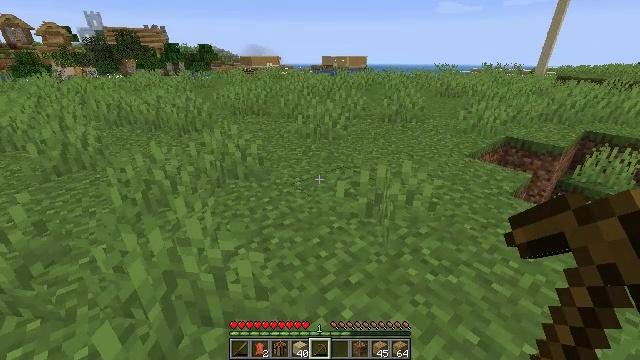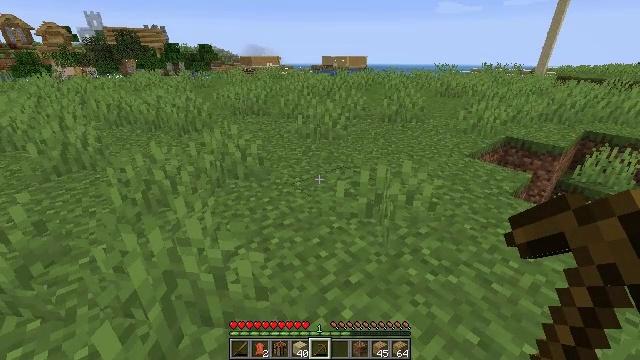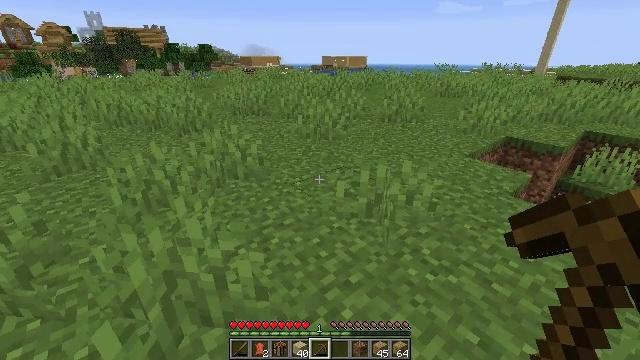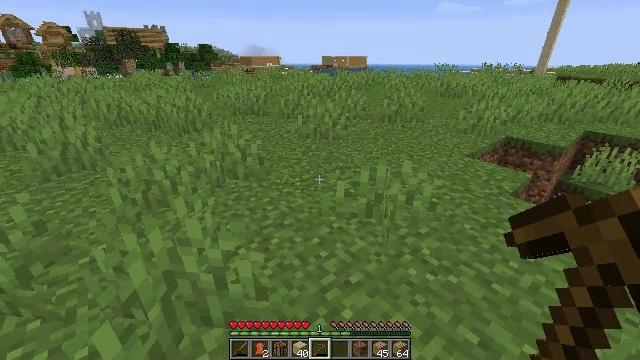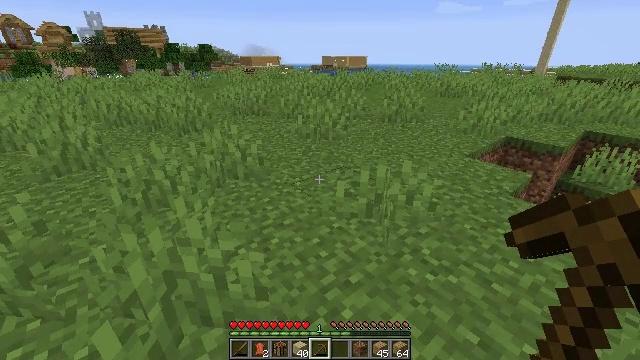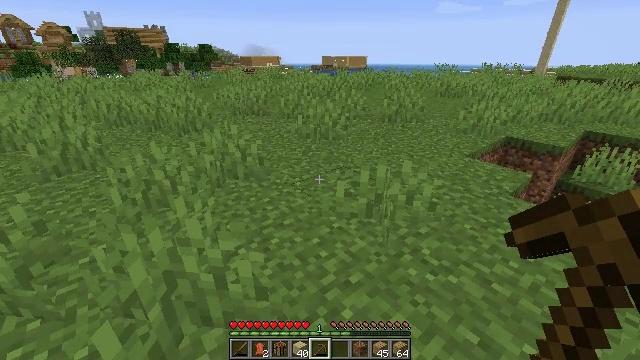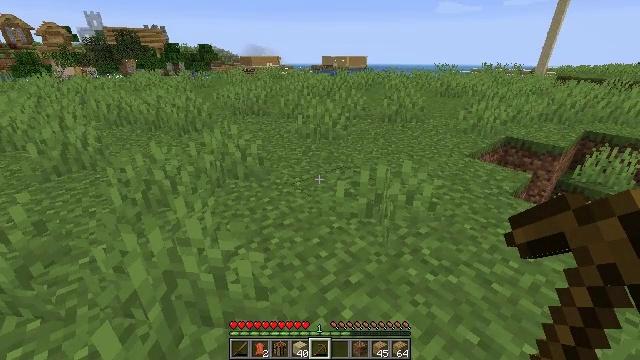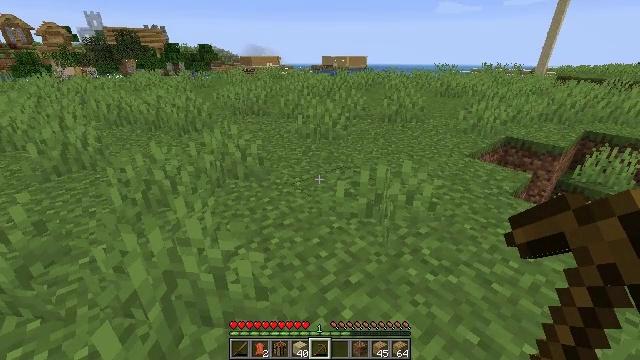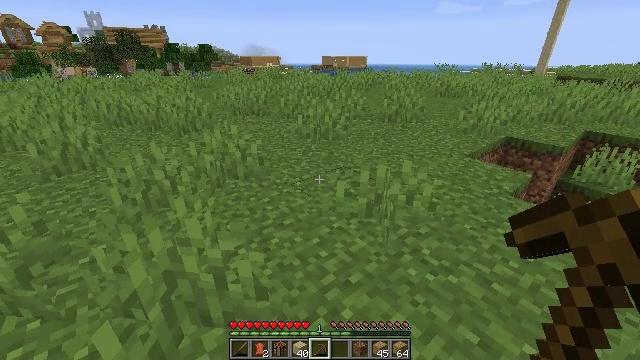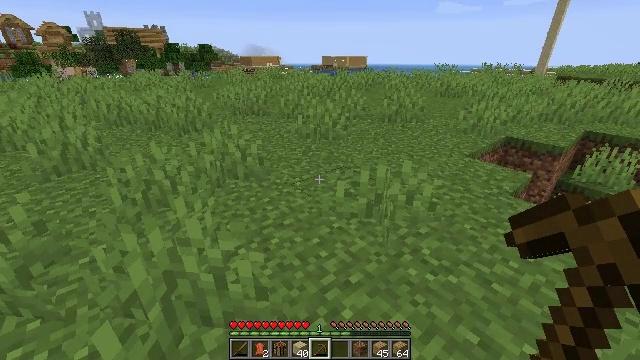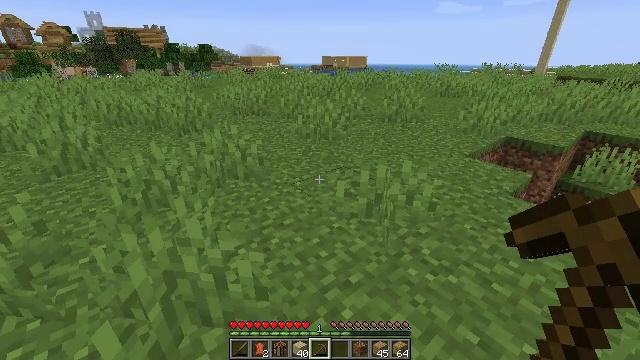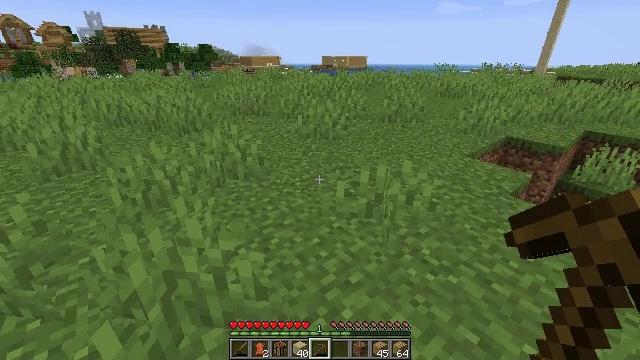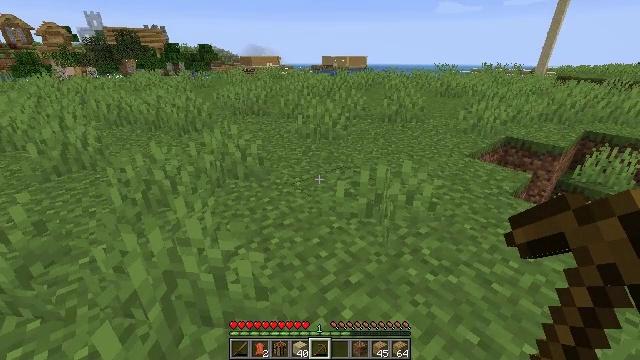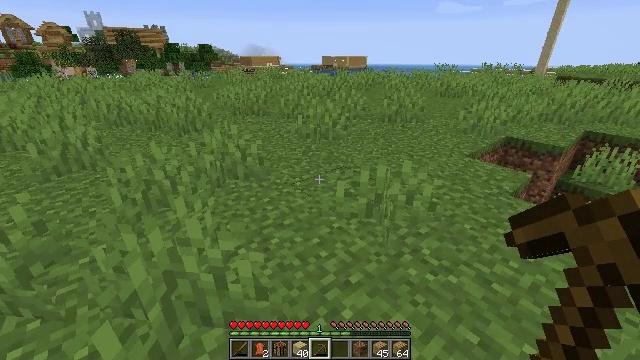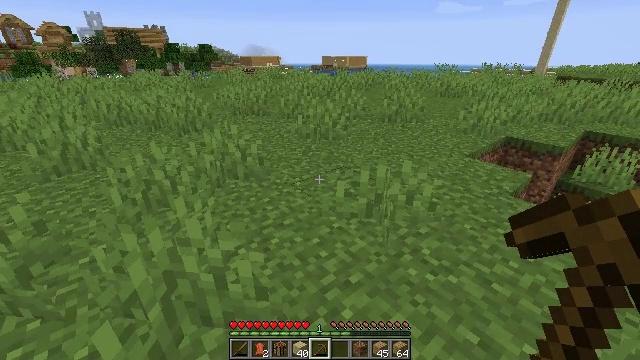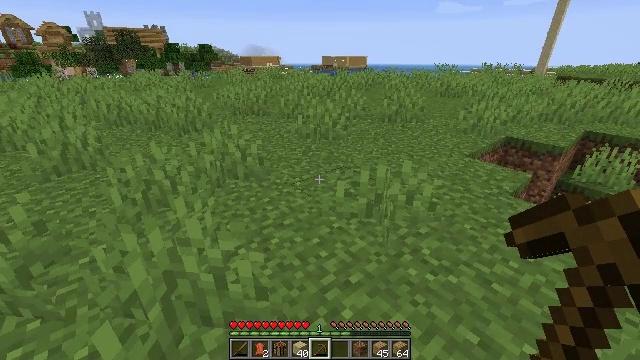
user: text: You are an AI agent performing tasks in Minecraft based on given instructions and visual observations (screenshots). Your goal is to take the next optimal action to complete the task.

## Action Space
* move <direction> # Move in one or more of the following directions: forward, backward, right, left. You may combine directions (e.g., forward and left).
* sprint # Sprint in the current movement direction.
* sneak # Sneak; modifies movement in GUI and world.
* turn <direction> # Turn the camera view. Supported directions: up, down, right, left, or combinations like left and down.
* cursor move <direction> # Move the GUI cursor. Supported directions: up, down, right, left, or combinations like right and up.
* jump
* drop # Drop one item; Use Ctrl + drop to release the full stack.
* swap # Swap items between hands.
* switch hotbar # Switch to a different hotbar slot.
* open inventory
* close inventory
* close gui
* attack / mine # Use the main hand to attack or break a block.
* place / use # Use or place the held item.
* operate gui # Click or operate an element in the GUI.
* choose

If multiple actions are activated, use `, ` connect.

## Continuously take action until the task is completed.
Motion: motion action
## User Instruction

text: Drop a wooden sword.
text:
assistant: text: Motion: no_op
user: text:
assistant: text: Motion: no_op
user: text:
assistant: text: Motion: no_op
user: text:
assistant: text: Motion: no_op
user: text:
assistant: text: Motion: no_op
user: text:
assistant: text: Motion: no_op
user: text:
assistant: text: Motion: no_op
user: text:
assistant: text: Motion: no_op
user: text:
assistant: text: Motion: no_op
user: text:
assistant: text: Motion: no_op
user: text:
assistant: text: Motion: no_op
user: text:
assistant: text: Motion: no_op
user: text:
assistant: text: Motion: no_op
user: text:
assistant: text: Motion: no_op
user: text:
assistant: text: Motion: no_op
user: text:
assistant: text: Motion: turn right
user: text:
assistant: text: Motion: no_op
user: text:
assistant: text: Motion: no_op
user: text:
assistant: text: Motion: turn down
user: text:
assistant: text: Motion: turn down
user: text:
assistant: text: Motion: turn right and down
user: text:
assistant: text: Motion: turn right and down
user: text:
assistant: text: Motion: turn right and down
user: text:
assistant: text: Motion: turn right and down
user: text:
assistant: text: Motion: turn right and up
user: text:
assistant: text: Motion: turn right and up
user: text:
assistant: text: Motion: turn right and up
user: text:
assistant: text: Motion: no_op
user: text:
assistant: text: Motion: no_op
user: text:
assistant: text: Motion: no_op